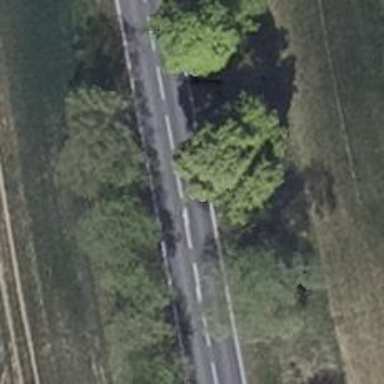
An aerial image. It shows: Primary highway.